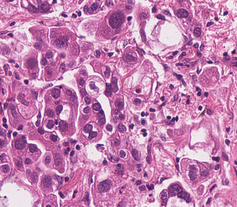
Tumor epithelial tissue: yes
Tumor-associated stroma tissue: yes
Normal tissue: no